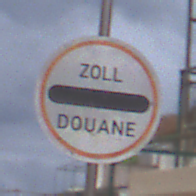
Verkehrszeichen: Zollstelle
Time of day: Midday
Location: Outdoor (Urban)
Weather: Overcast
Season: NotSpecified
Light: Natural